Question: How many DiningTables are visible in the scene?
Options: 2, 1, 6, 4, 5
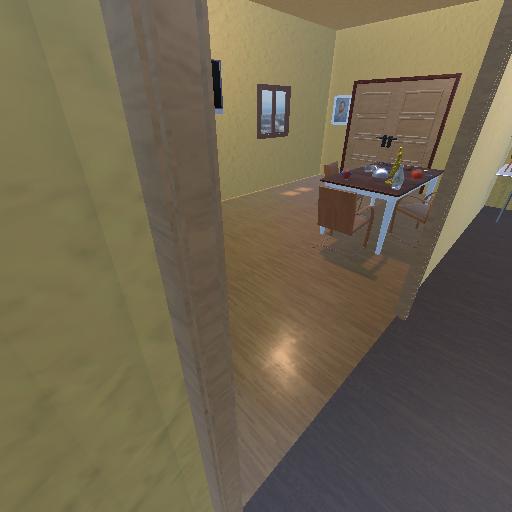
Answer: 2